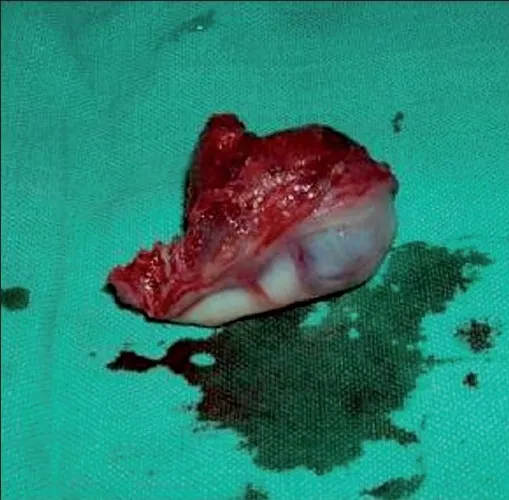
Gross specimen showing a well-circumscribed soft mass.
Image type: medical_photograph (other_medical_photograph)